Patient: sex F, age 82
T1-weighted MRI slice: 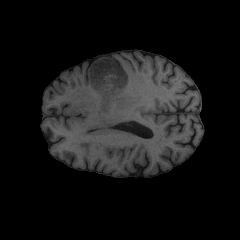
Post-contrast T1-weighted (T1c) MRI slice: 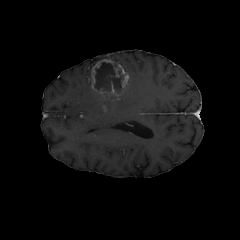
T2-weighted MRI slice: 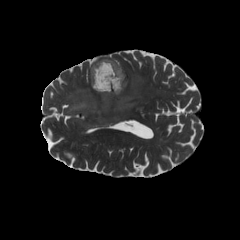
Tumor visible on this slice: yes
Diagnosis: Glioblastoma, IDH-wildtype
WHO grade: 4